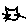
Label: cat